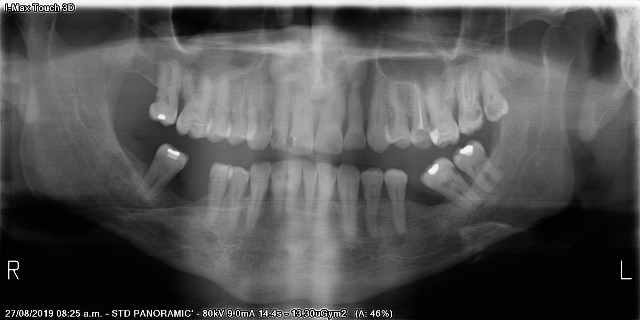
adult